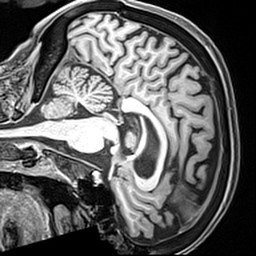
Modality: T1w
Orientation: sagittal
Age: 76
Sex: female
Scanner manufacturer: siemens
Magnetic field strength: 3 T
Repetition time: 2.4 s
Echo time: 0.0022 s